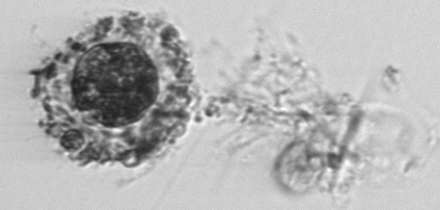
Label: unknown2